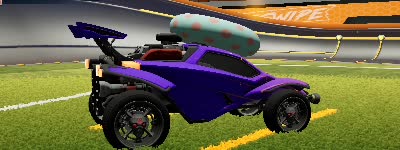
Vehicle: octane